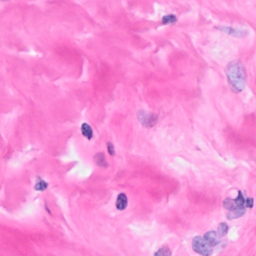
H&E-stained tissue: Breast